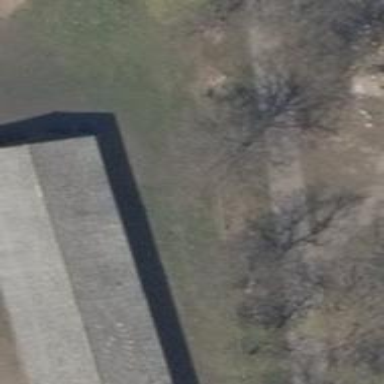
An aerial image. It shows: Farm auxiliary building.